Question: I saw this in 'One Drive' login page.
Custom buttons is placed in buttom area of 'AppBar'.
How to achieve this ?

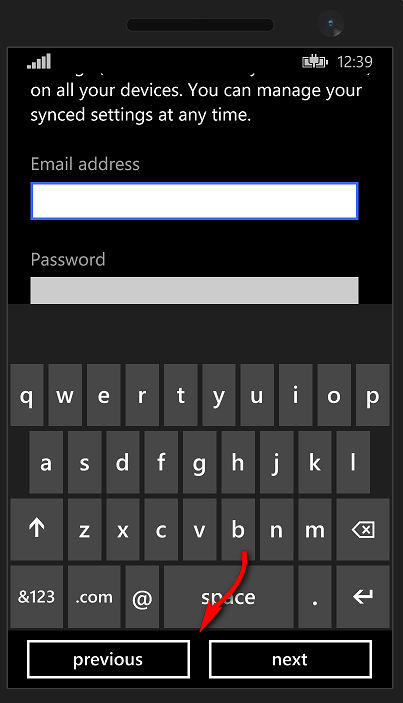
Answer: As for now, the is system UI and you can't put there customized buttons with official API, only .
If you want similar look like this at your picture, you can make your own control which will imitate the AppBar.